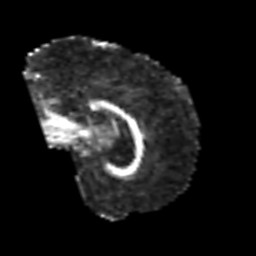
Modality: FA
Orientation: sagittal
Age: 43
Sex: male
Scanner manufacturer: siemens
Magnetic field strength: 3 T
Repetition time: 6.1 s
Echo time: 0.101 s